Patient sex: F
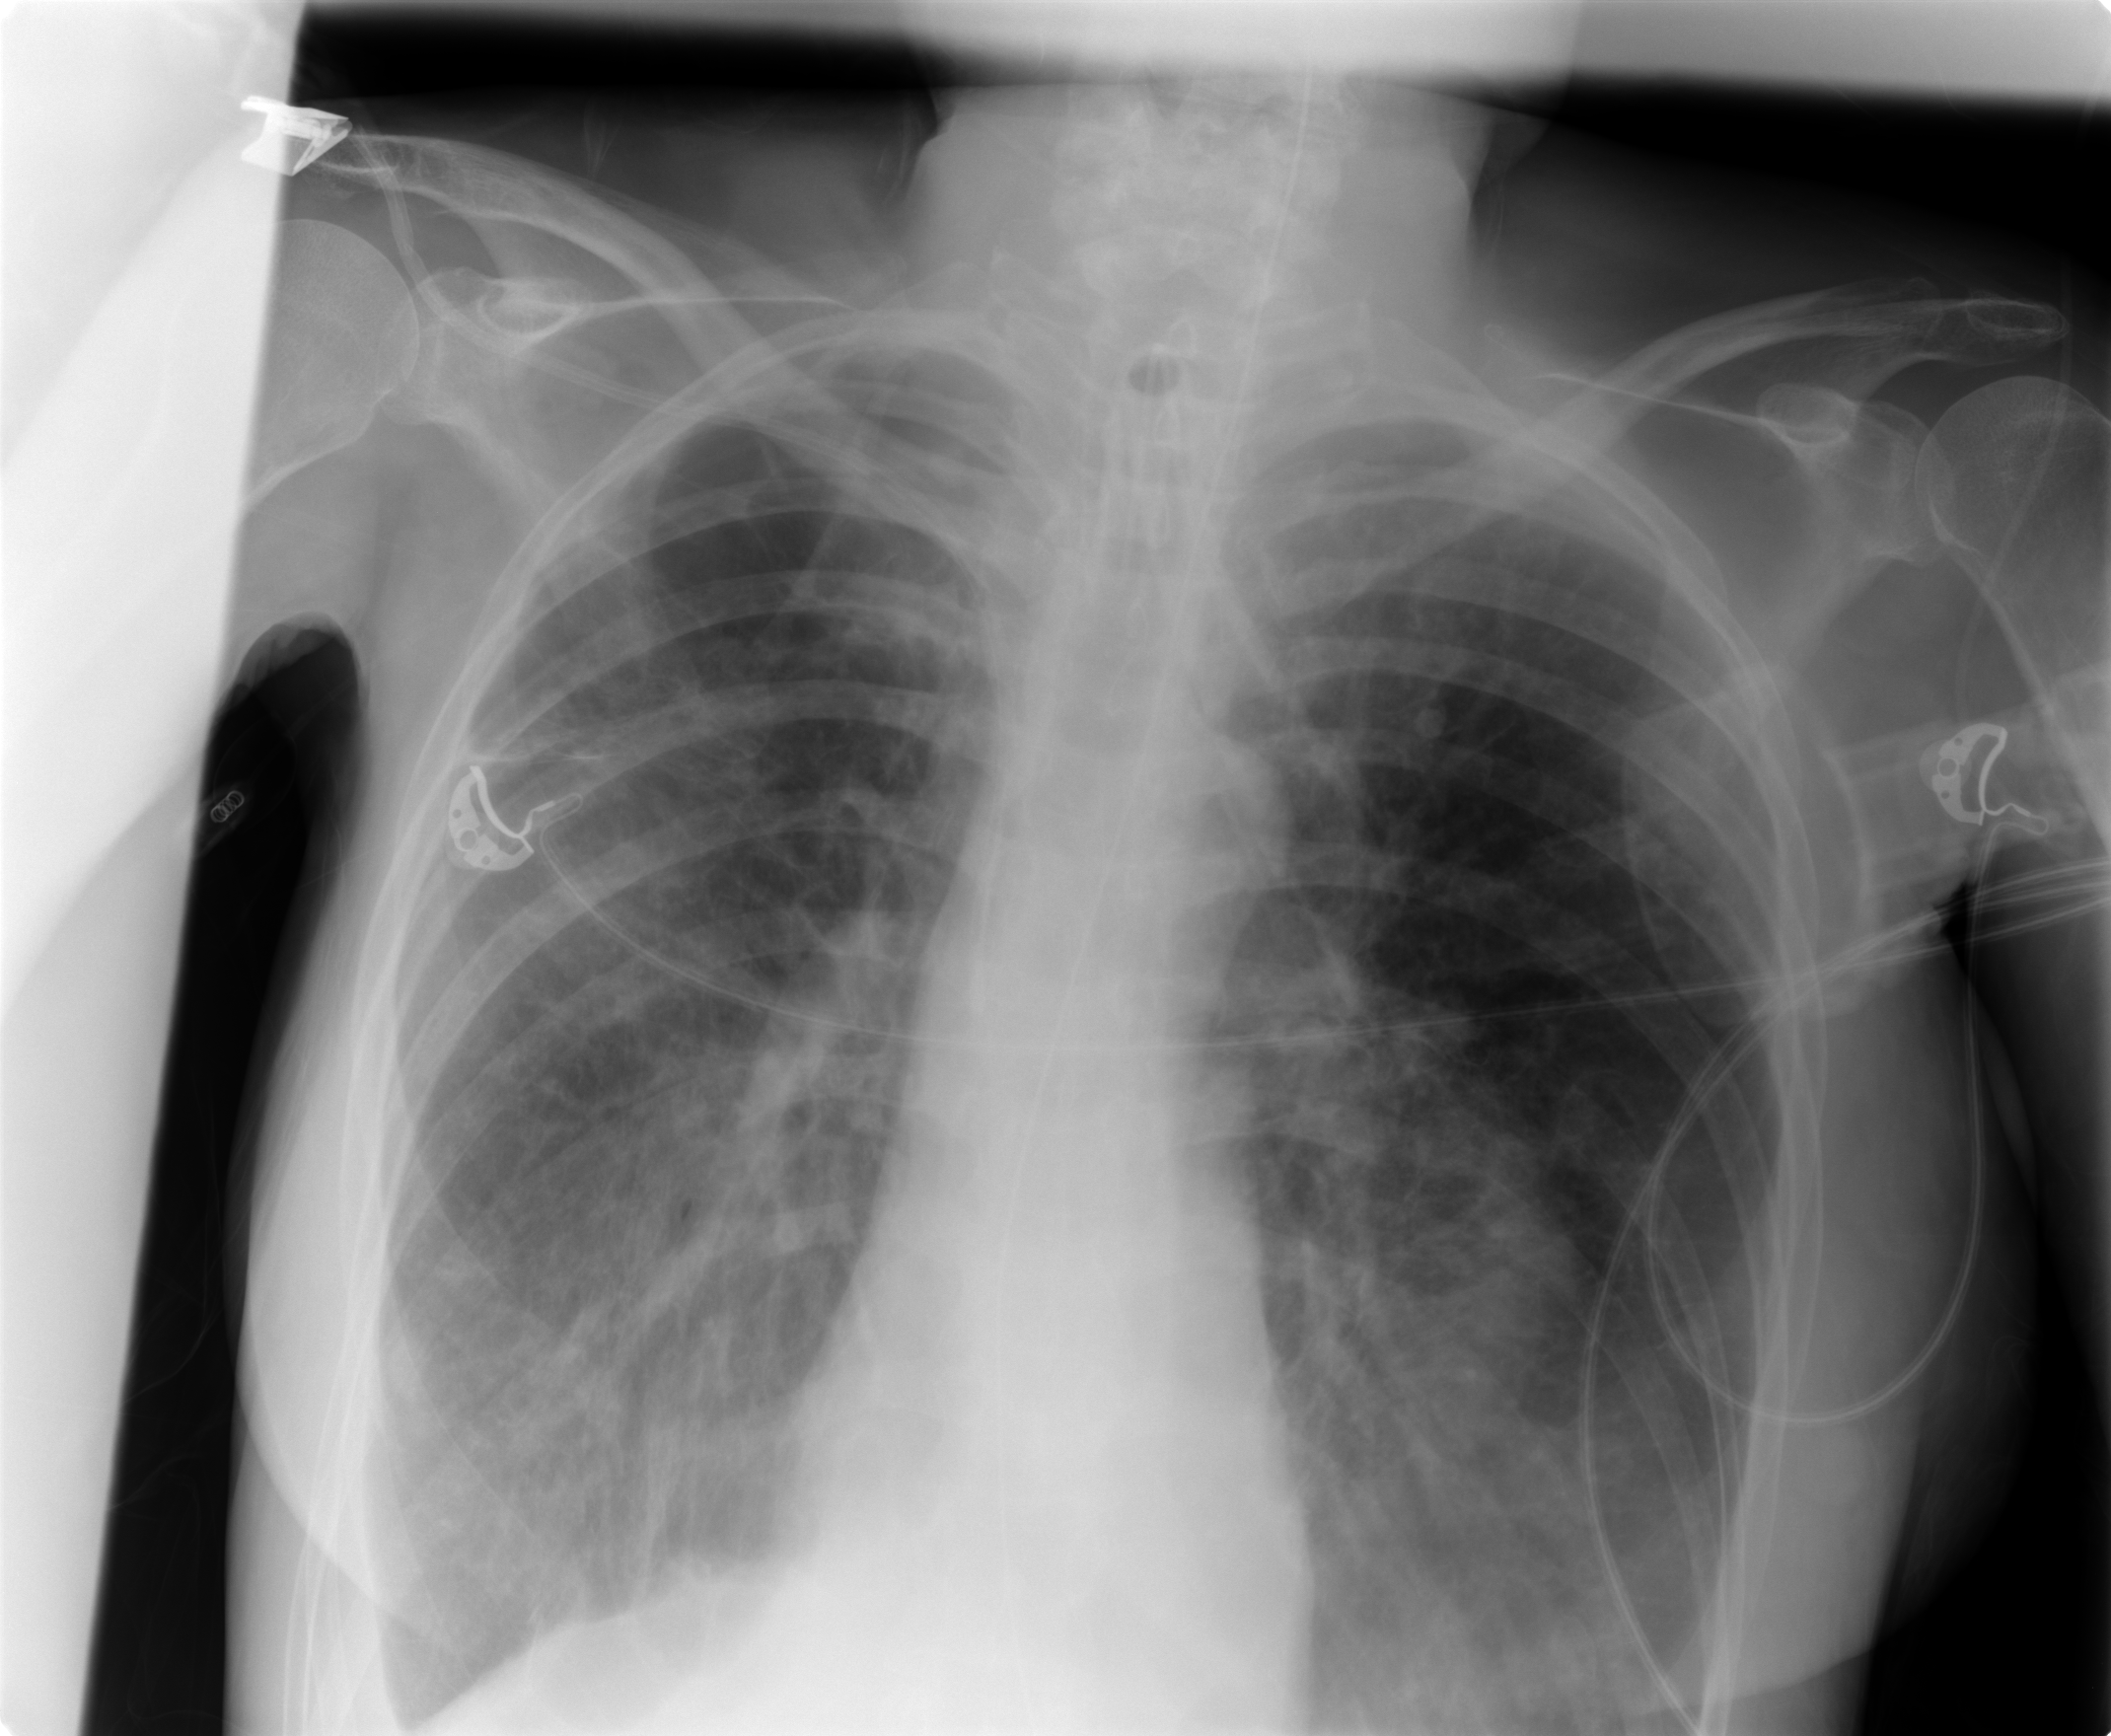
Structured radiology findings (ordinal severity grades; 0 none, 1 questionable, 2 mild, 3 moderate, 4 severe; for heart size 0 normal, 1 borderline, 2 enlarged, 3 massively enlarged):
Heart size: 0
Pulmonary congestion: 0
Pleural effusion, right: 2
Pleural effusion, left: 2
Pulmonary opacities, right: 2
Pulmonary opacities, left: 2
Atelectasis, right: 2
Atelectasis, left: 2